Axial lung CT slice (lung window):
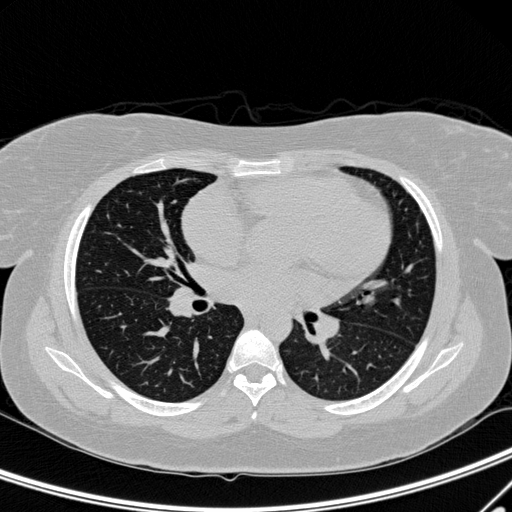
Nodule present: no